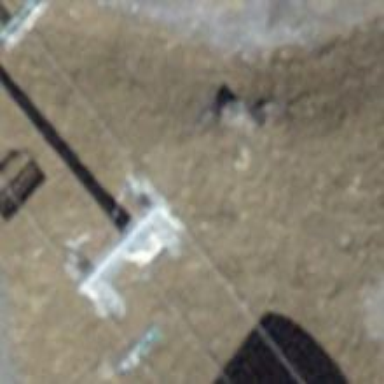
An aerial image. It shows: Pylon used for aerialway.